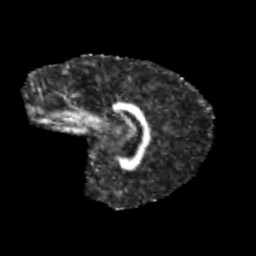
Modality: FA
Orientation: sagittal
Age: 9
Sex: male
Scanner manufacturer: siemens
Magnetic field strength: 3 T
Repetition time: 3.8 s
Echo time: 0.07 s